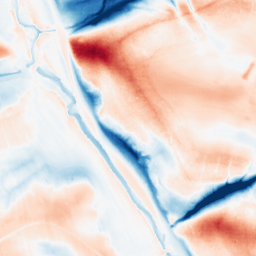
Category: classical
Decomposition family: gaussian_anisotropic
Decomposition parameters: sigma_x: 2
sigma_y: 20
Upsampling method: sinc_hamming
Upsampling parameters: scale: 8
kernel_size: 16
Upsampling scale: 8